Field crop: maize
Growth stage: 2
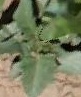
Species: datura